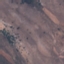
Land use / land cover: HerbaceousVegetation